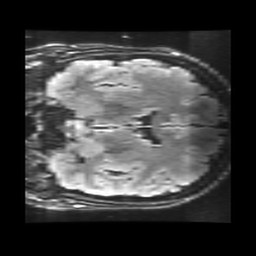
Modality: FLAIR
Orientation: coronal
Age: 27
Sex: female
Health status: healthy
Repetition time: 12 s
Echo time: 0.09782 s